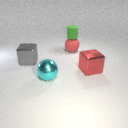
large red rubber sphere below small green rubber cylinder